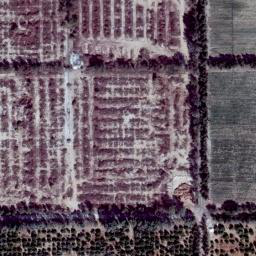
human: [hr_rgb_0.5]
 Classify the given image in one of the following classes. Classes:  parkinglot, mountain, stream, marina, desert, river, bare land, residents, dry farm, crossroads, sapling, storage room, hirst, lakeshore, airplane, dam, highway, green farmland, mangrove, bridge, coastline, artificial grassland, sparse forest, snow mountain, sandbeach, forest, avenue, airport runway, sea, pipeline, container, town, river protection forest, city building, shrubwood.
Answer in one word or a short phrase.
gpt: dry farm